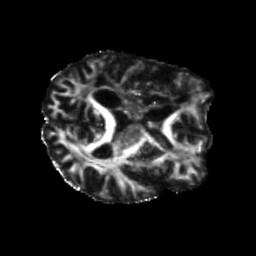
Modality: FA
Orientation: axial
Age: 45
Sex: male
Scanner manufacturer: siemens
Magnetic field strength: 3 T
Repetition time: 5.25 s
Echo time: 0.08 s